Field crop: maize
Growth stage: 1
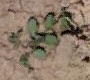
Species: convolvulus